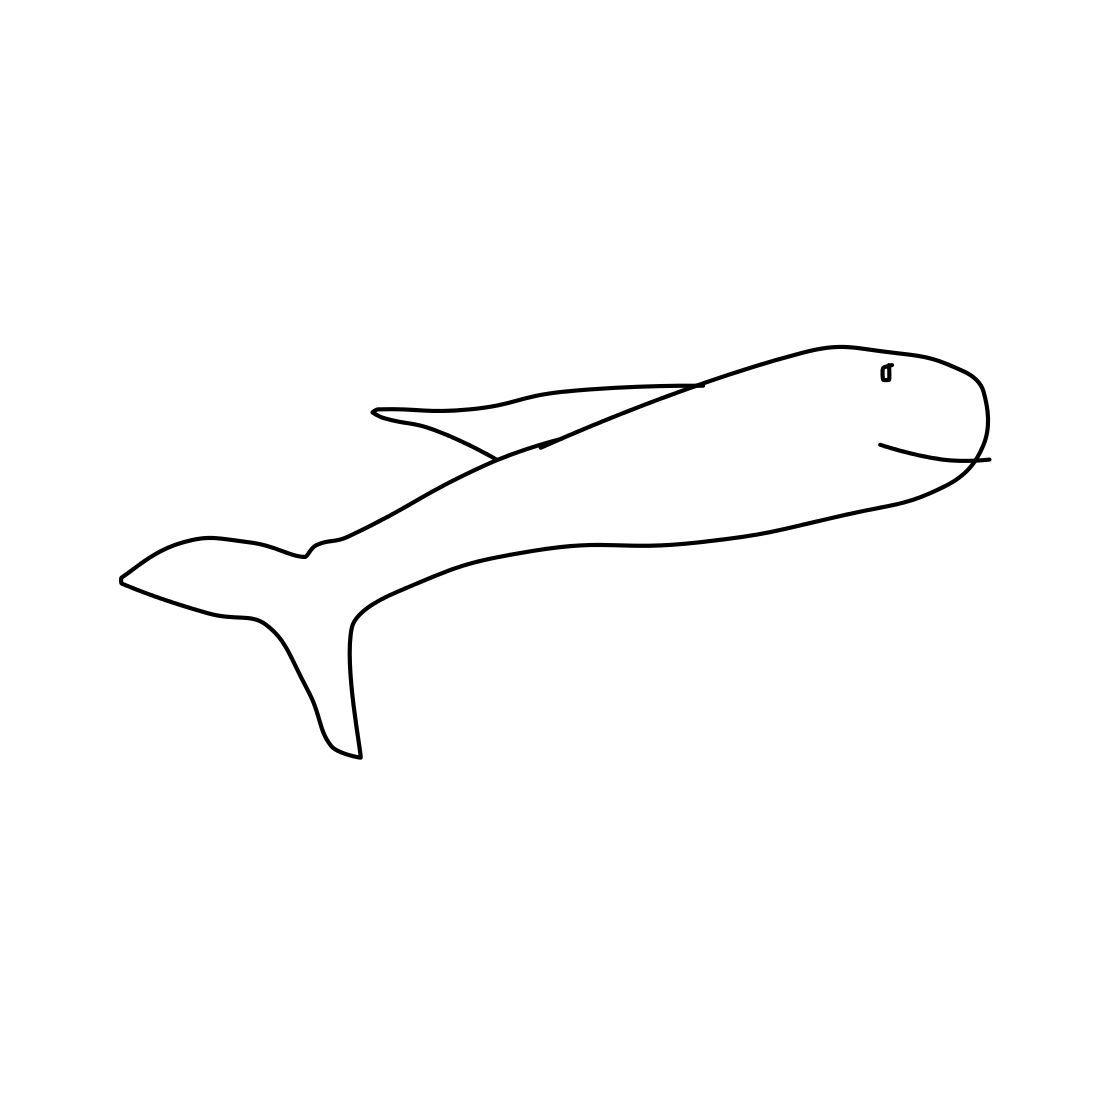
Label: dolphin